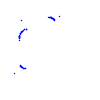
Particle: kaon